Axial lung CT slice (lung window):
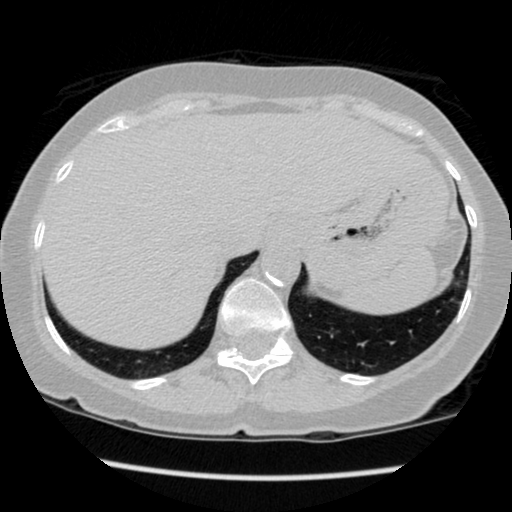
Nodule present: no